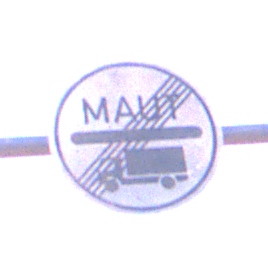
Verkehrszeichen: EndeMautpflicht
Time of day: Night
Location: Outdoor (Urban)
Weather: PartlyCloudy
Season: NotSpecified
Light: Artificial